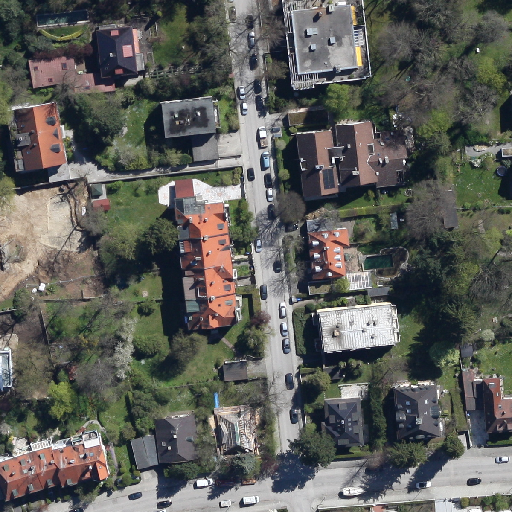
Referring expression: light-duty vehicle